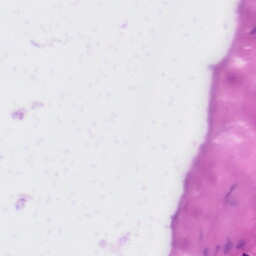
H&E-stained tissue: Liver